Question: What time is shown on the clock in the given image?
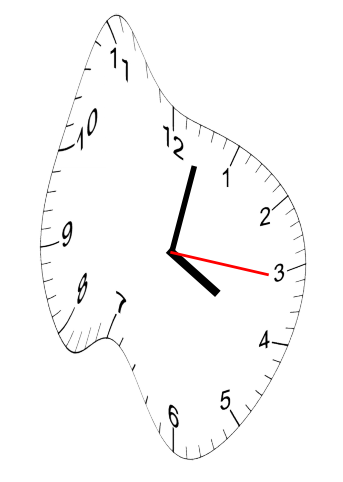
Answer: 04:02:16